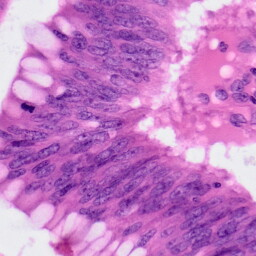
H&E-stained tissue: Colon